Breast ultrasound image
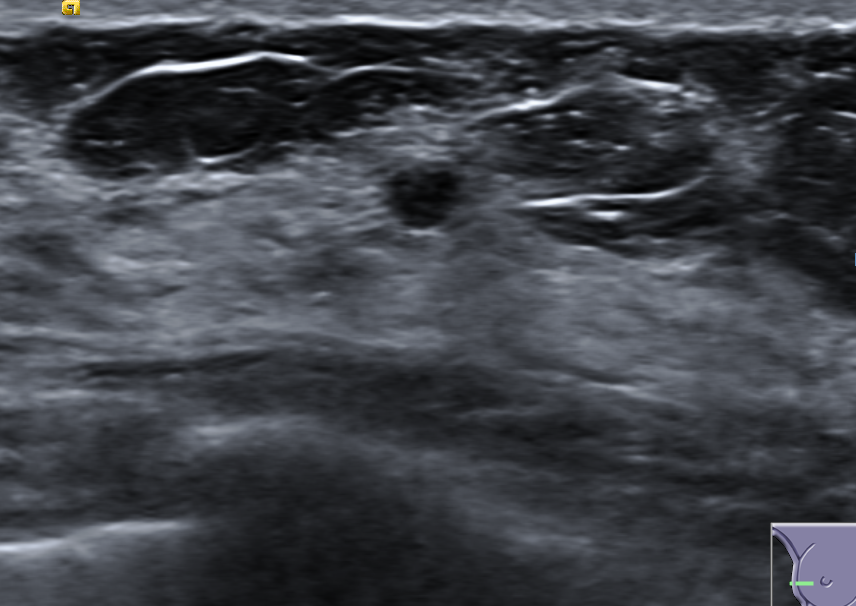
Diagnosis: benign